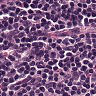
Metastatic tissue present: no